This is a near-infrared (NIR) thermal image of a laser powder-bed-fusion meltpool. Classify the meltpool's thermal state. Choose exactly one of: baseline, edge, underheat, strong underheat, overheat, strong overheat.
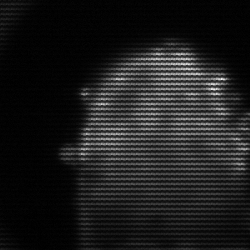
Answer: baseline